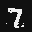
Label: 7